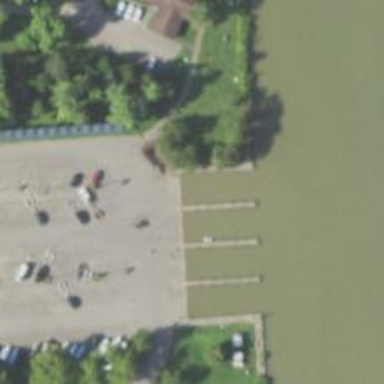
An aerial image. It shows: Slipway on leisure land.